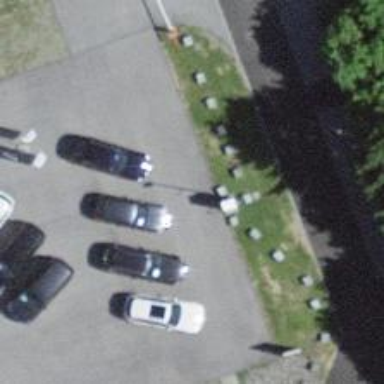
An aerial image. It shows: Charging station.